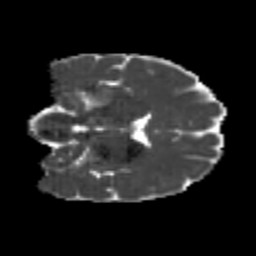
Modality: MD
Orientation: coronal
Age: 22
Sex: female
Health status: healthy
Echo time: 0.074 s